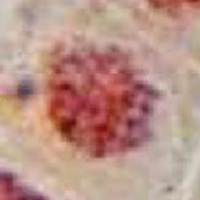
Label: prophase